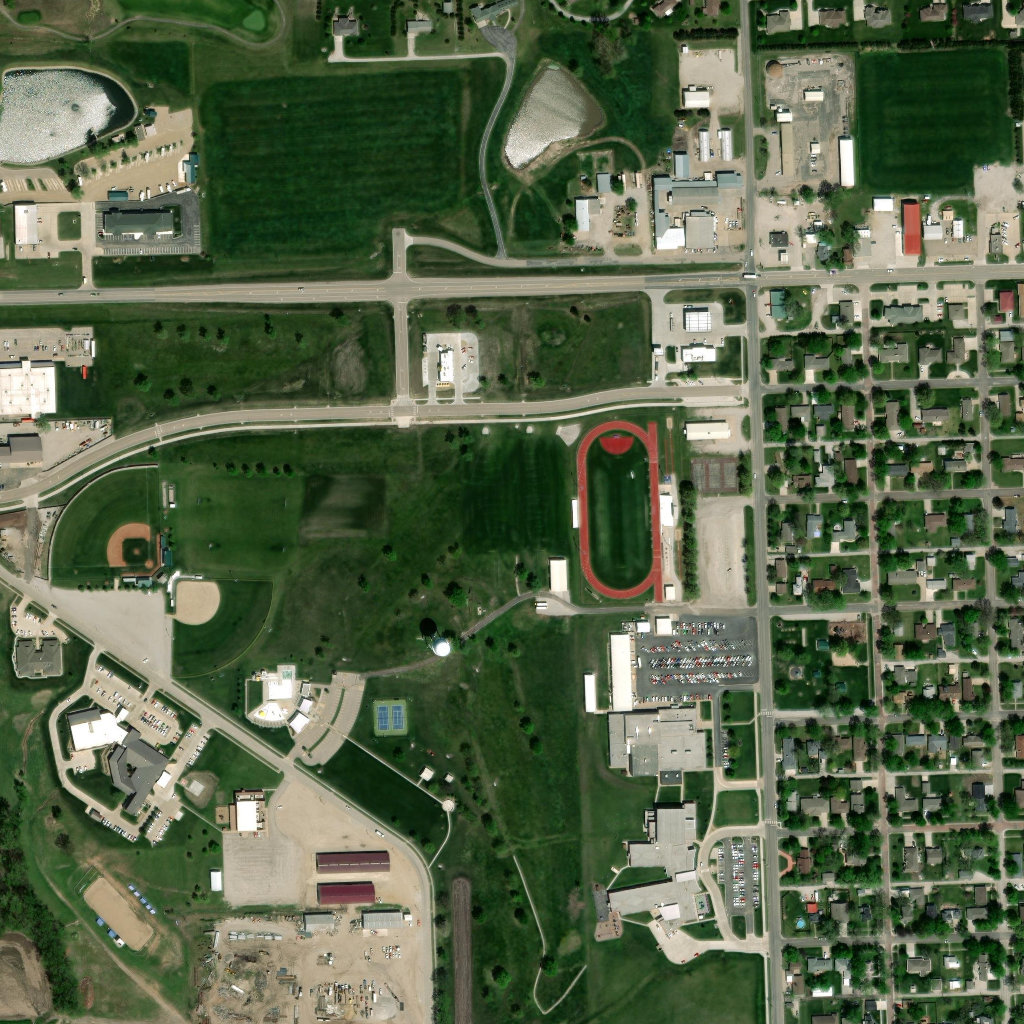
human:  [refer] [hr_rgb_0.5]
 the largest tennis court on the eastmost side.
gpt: <box>[[67, 44, 72, 48, 0]]</box>

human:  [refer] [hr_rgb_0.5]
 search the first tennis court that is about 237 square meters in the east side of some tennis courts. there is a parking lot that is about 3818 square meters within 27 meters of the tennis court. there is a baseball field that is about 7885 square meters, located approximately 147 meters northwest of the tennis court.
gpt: <box>[[37, 68, 38, 71, 0]]</box>